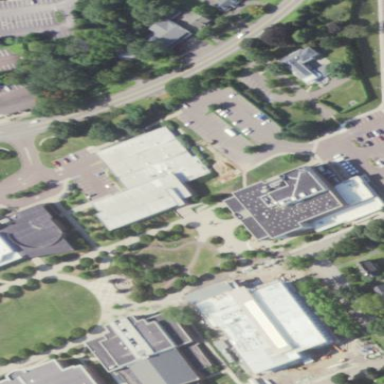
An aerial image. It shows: Public building.